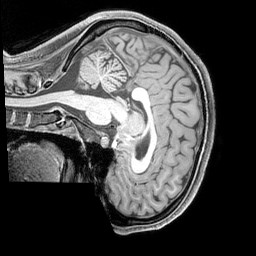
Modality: T1w
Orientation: sagittal
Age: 23
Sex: female
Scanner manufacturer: siemens
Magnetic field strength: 3 T
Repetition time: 2.3 s
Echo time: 0.00226 s